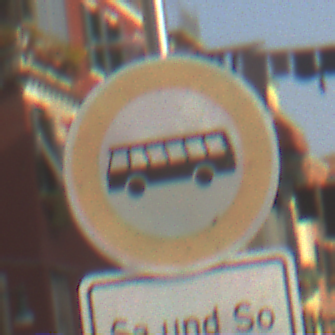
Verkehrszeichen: VerbotKraftomnibusse
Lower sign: ZeitangabenMitBeschraenkungAufWochentage8
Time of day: MorningAfternoon
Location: Outdoor (Urban)
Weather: Clear
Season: NotSpecified
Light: Natural